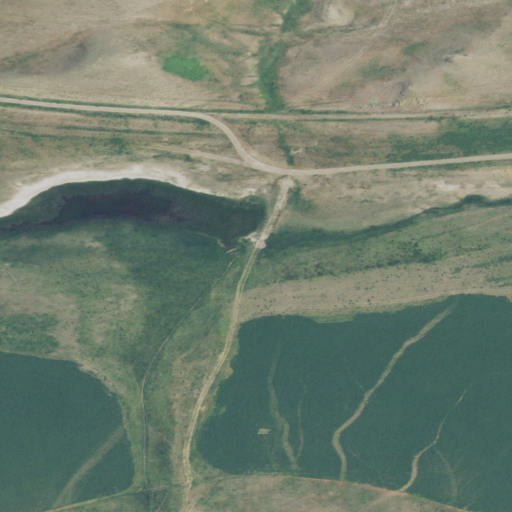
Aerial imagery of valley in Montana named Telephone Coulee containing cultivated crops, grassland, and herbaceous wetlands